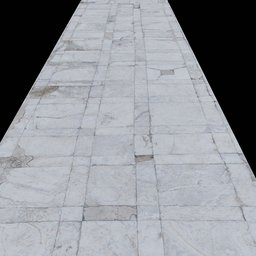
Label: architecture